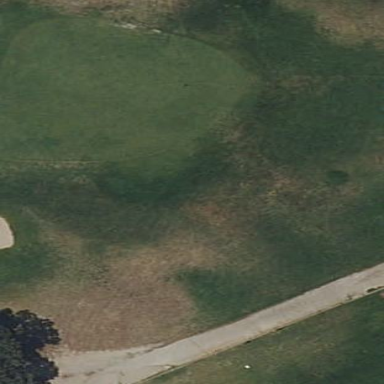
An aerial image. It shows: Golf green.